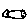
Label: fish